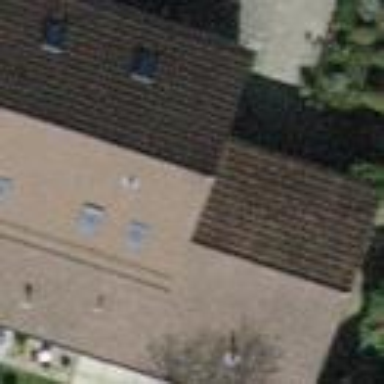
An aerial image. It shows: Semi-detached house.